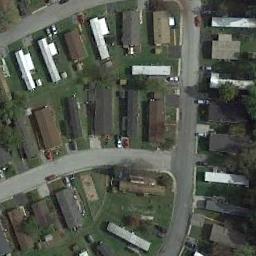
Label: residential